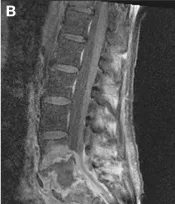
Patient 1. A 67-year-old woman with severe back pain presented after medical treatment of a polymicrobial sacral decubitus ulcer. Without. Contrast demonstrated PVDO at L4-L5-S1 with involvement of the vertebral bodies and endplates. L4-L5 spondylodiscitis with anterolisthesis was present as well as epidural and prevertebral abscesses.
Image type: radiology (mri)